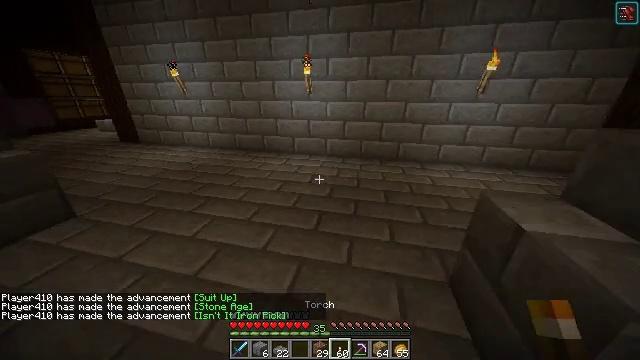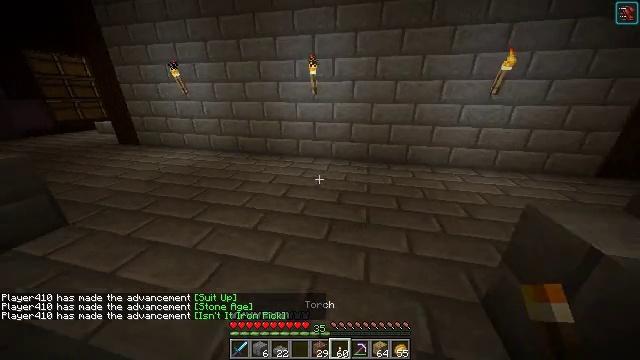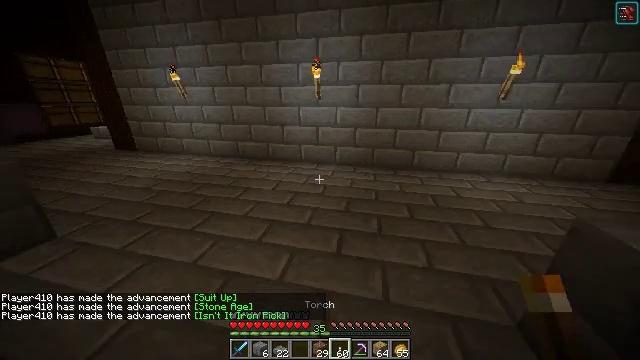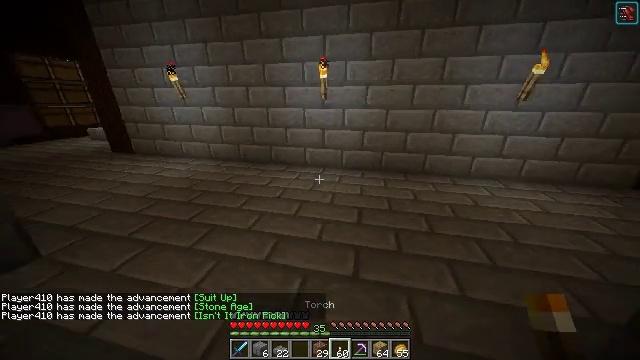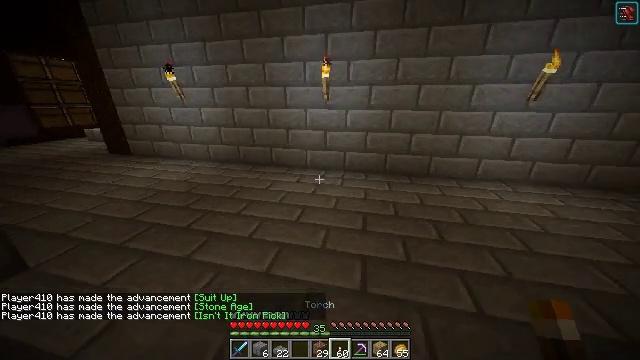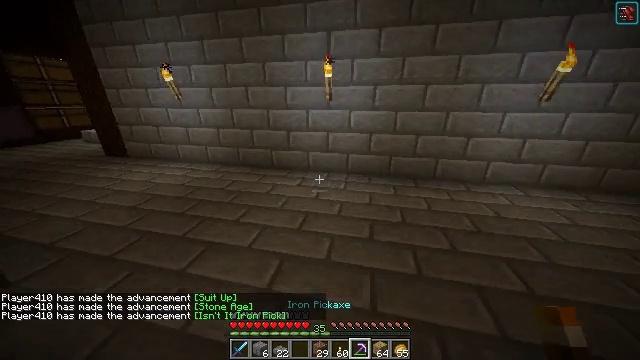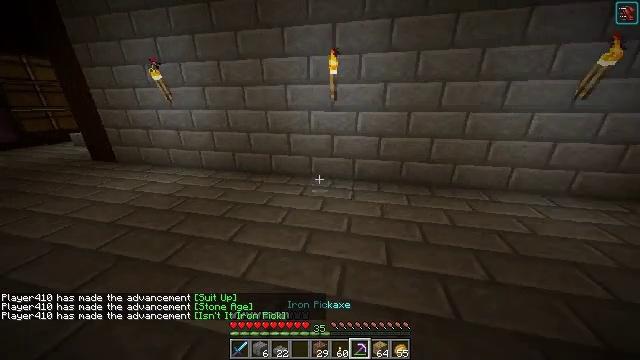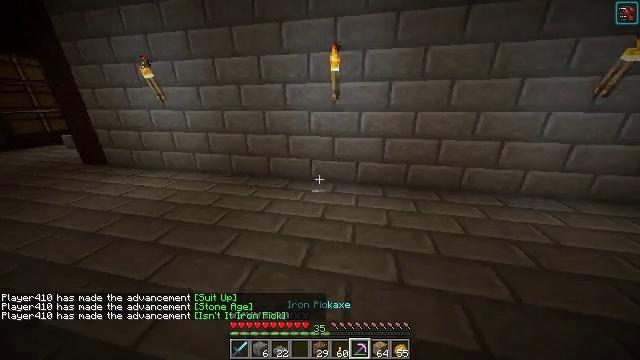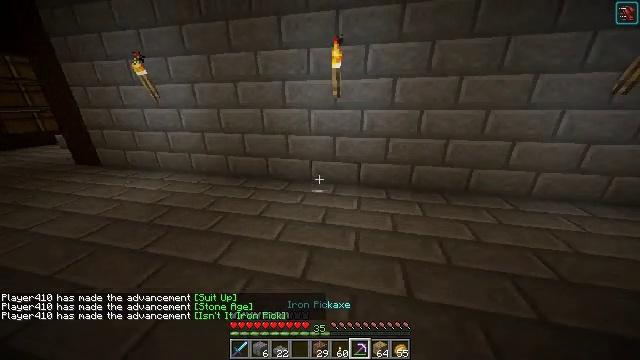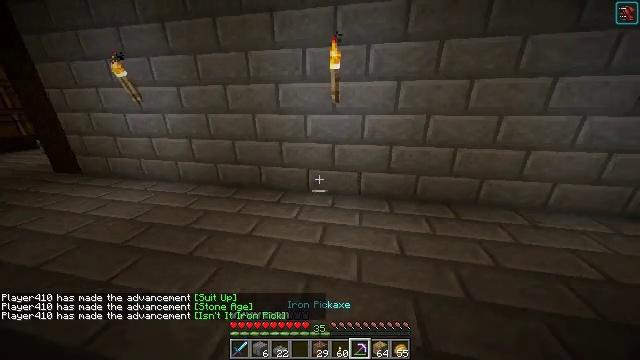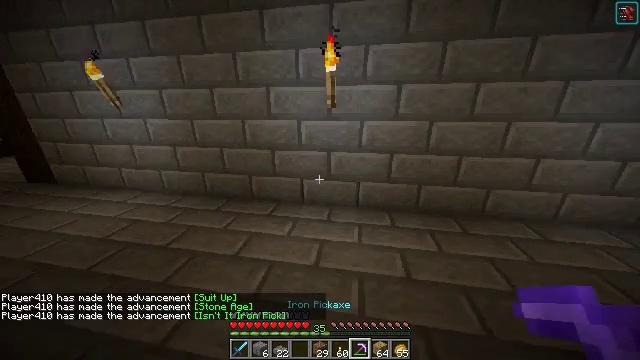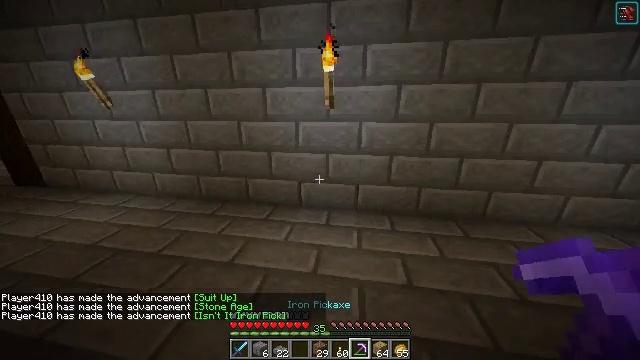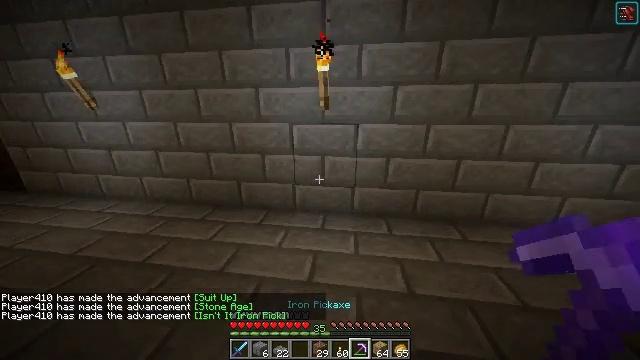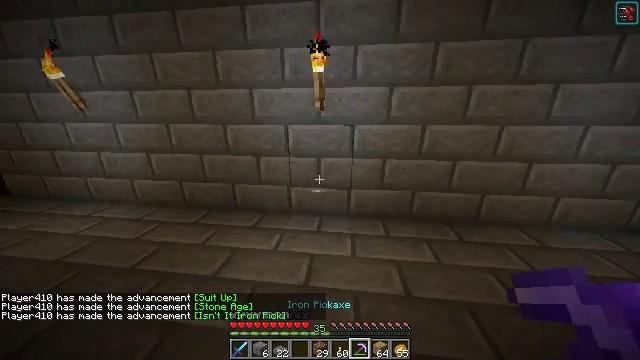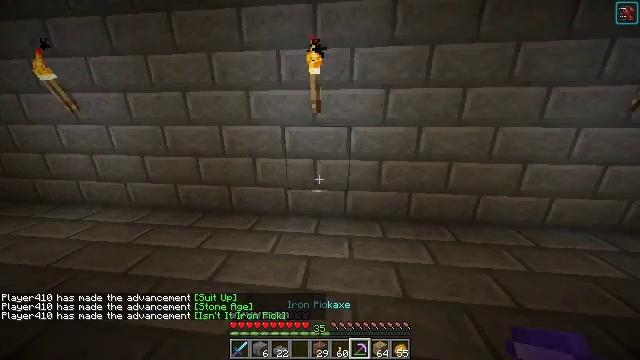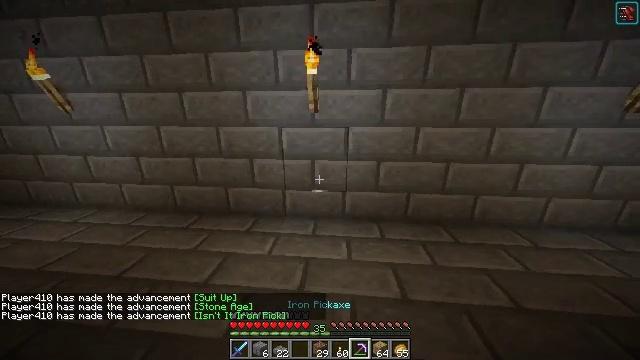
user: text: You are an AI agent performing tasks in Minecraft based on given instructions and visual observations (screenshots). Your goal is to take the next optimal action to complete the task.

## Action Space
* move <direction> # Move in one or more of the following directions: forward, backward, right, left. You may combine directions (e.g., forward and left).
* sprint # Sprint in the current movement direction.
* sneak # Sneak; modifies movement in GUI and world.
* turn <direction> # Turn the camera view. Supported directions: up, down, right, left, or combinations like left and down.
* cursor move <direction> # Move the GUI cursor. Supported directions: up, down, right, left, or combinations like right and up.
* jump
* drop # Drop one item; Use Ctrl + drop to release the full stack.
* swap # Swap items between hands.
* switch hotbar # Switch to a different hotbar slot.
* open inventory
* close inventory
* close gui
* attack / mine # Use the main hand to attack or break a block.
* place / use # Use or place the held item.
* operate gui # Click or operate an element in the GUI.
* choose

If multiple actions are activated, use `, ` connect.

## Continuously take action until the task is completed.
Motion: motion action
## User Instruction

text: Attack the stone bricks to gather materials.
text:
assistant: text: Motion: move forward and move left
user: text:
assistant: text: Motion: move forward and move left, turn up
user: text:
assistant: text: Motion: move forward
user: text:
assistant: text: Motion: move forward
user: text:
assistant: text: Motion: move forward
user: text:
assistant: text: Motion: move forward
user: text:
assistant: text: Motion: move forward
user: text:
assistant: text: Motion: move forward
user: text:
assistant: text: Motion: move forward
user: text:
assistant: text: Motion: turn right and up
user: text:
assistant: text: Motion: no_op
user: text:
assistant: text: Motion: turn right
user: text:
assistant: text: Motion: turn right
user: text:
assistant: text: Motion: no_op
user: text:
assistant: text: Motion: no_op
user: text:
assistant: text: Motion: no_op
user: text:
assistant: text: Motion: no_op
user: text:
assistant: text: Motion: turn down
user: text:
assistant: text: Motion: turn down
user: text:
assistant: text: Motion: no_op
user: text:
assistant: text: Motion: move forward
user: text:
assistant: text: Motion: move forward, turn right and up
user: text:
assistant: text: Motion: move forward, turn right and up
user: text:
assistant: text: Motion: move forward
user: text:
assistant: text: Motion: move forward
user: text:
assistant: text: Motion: move forward
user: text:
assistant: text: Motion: no_op
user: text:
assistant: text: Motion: no_op
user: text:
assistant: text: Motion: attack / mine
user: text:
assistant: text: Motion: attack / mine